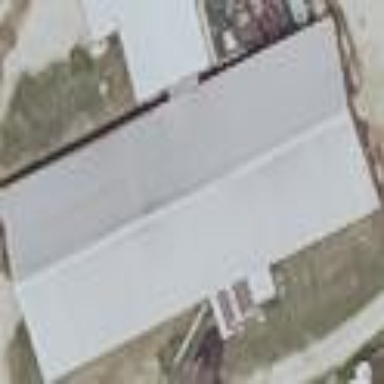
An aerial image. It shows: Cowshed building.